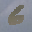
Label: 6